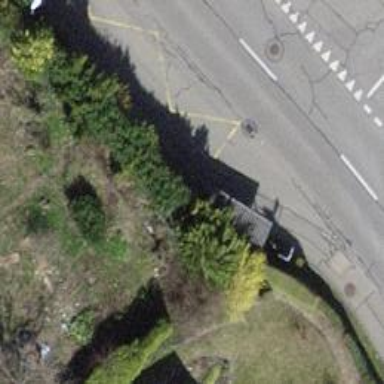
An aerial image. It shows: Bus stop with shelter. It is platform for public transport.